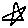
Label: star